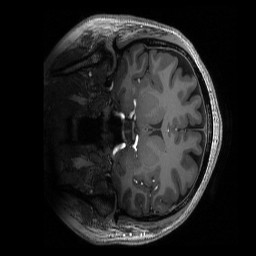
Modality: T1w
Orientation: coronal
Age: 26
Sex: female